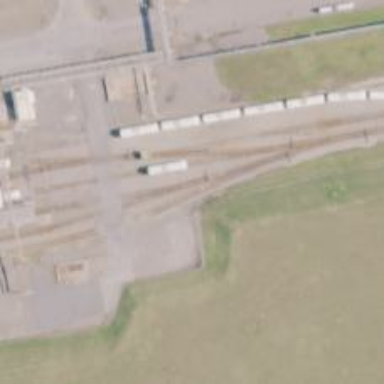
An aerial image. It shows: Wedge is used for the railway derail.